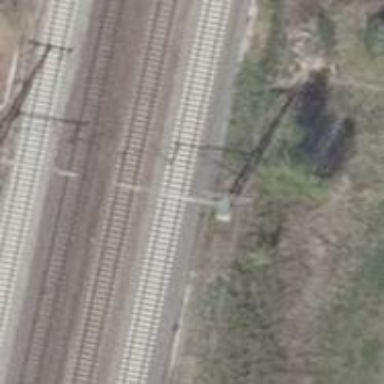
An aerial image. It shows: Power pole.